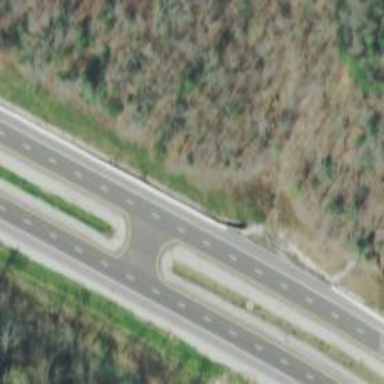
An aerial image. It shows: Trunk highway.